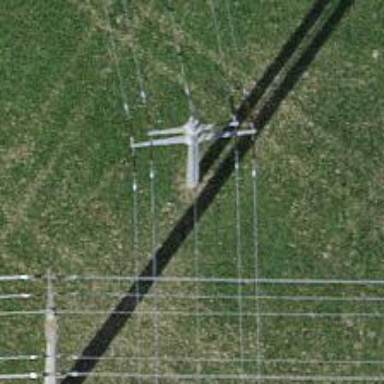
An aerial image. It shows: Concrete power pole.